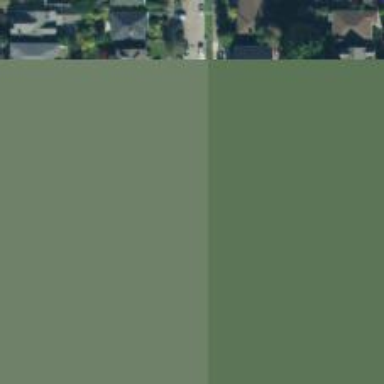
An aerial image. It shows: Residential road with separate sidewalk.